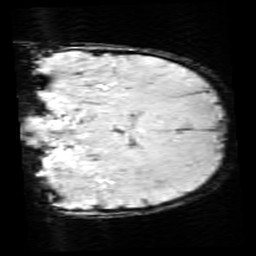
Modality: SWI
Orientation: coronal
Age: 11
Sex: male
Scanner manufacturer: siemens
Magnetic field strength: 3 T
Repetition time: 0.027 s
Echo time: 0.02 s